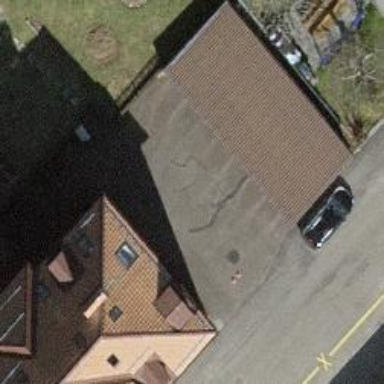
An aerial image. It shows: Group of garages.